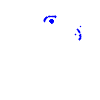
Particle: kaon